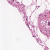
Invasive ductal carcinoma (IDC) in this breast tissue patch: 0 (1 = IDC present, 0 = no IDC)